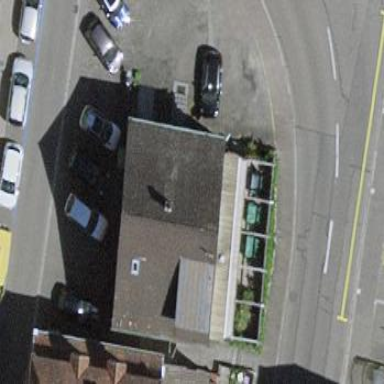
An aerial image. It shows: Restaurant building.